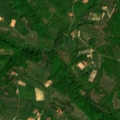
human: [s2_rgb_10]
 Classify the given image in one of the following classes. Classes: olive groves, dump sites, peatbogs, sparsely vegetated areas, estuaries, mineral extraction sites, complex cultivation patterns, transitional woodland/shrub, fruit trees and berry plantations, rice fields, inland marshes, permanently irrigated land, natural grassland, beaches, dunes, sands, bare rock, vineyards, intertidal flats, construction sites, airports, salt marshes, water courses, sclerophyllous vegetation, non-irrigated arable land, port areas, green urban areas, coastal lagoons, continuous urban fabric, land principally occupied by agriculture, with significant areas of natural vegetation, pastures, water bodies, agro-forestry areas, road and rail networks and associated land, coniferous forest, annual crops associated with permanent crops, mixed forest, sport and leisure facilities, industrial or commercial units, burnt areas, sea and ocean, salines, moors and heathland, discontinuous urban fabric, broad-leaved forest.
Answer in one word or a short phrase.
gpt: complex cultivation patterns, land principally occupied by agriculture, with significant areas of natural vegetation, broad-leaved forest